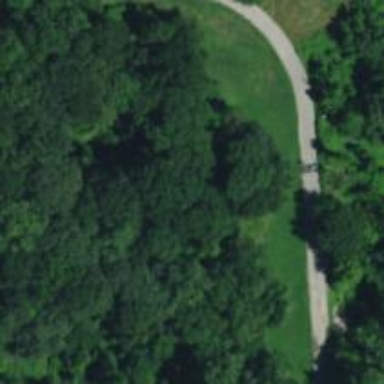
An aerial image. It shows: Disc golf hole.